Field crop: maize
Growth stage: 2
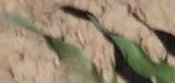
Species: maize